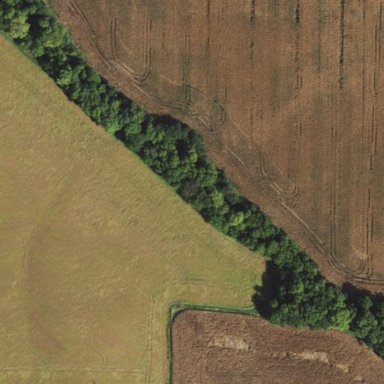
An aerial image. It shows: Deciduous broadleaved woodland.